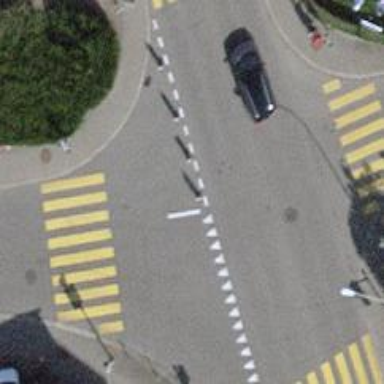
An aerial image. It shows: Road with "give way" sign.